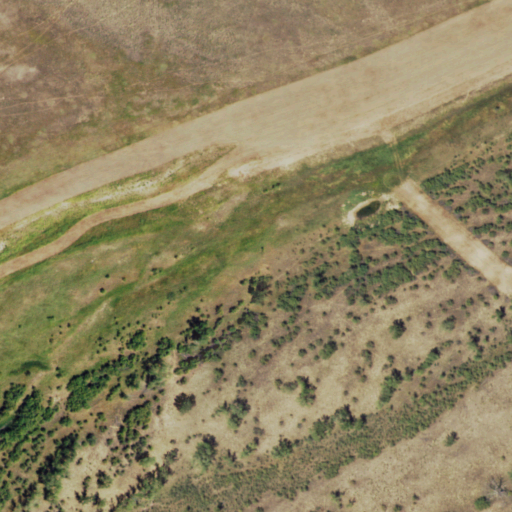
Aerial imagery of valley in Colorado named Mitchell Draw containing herbaceous wetlands, grassland, woody wetlands, and shrub